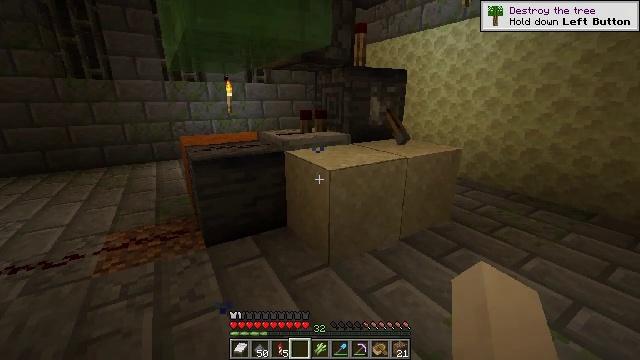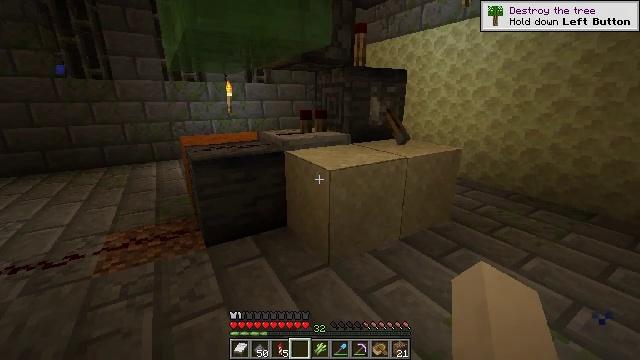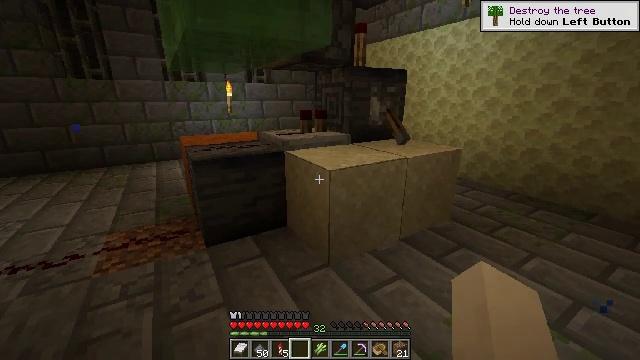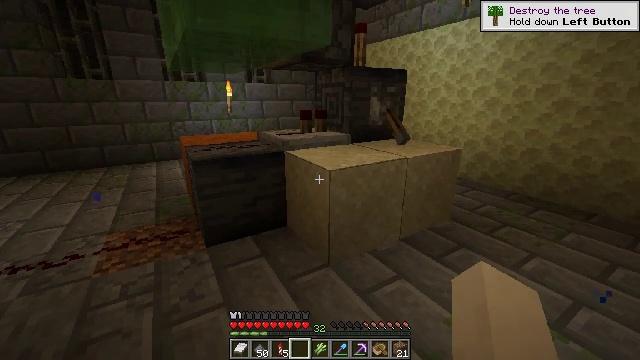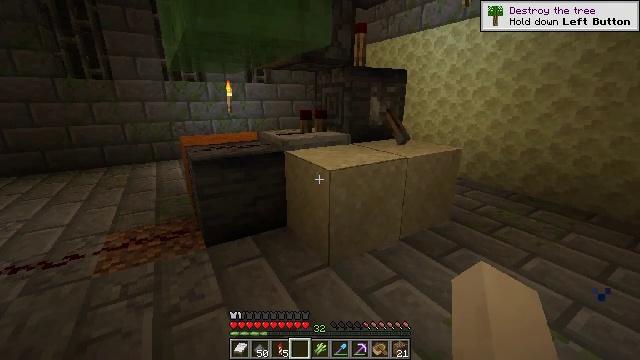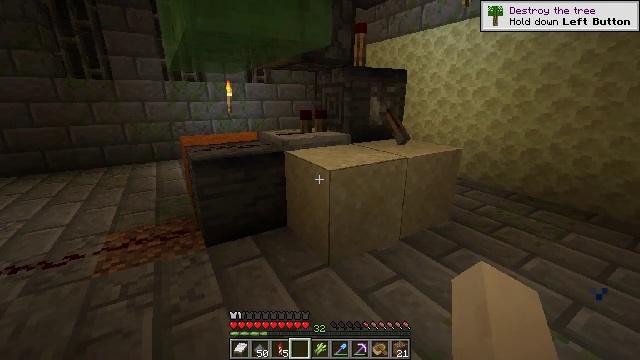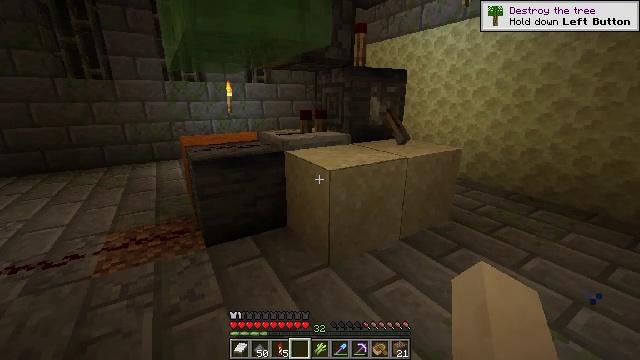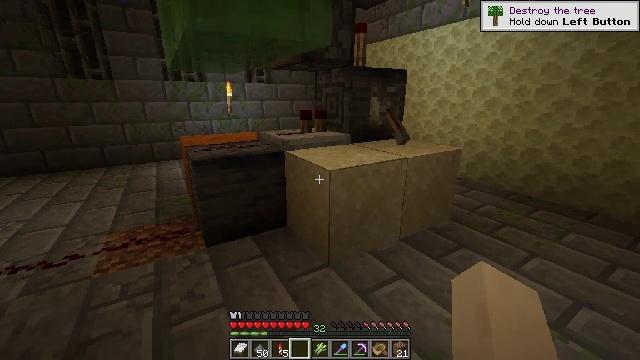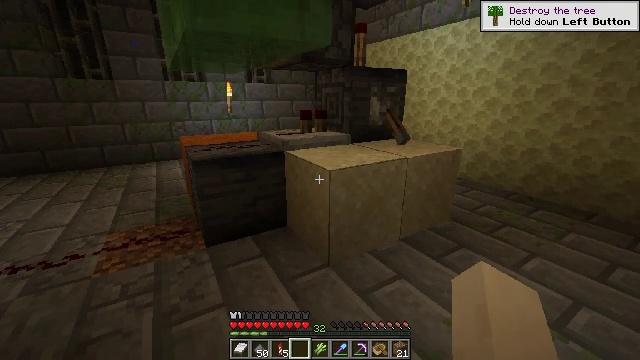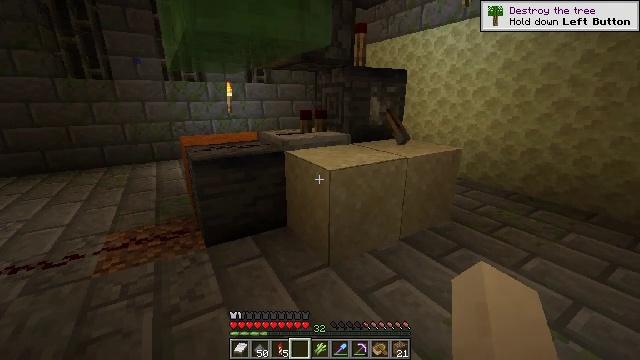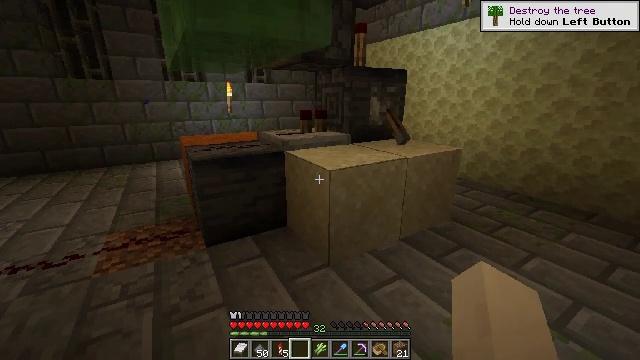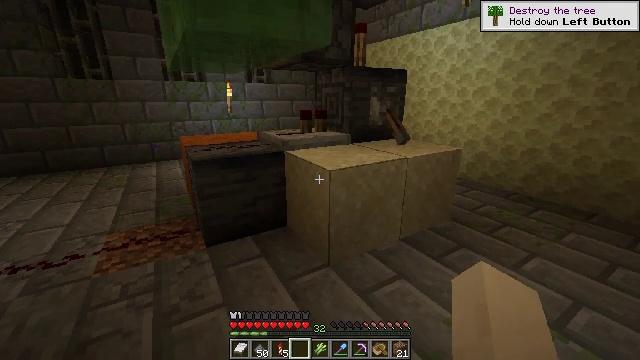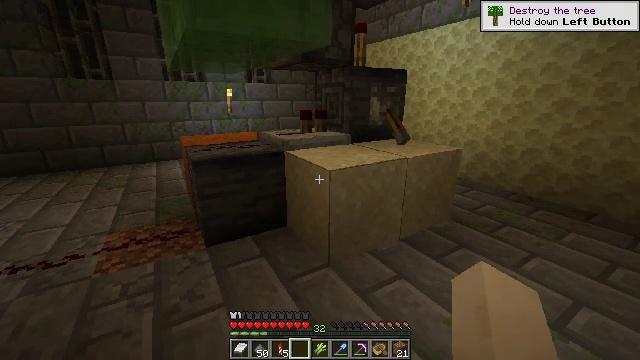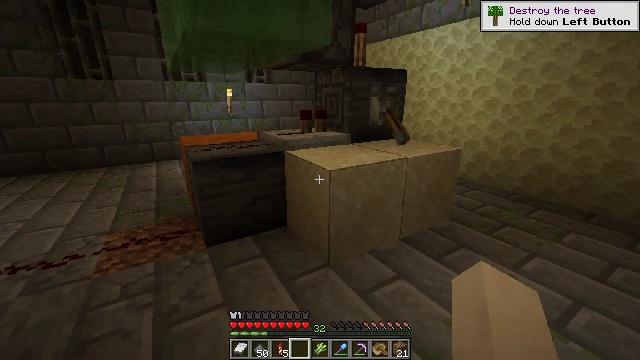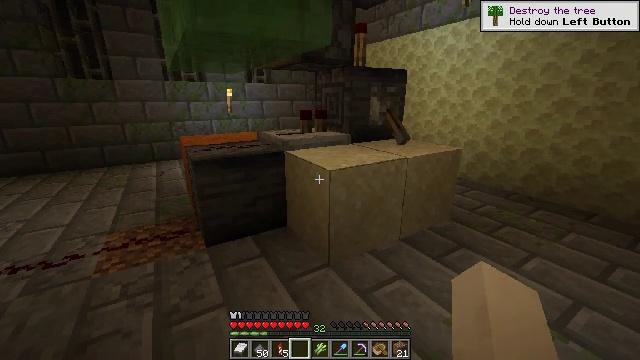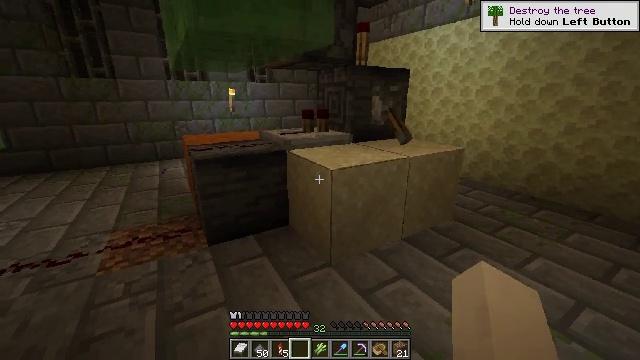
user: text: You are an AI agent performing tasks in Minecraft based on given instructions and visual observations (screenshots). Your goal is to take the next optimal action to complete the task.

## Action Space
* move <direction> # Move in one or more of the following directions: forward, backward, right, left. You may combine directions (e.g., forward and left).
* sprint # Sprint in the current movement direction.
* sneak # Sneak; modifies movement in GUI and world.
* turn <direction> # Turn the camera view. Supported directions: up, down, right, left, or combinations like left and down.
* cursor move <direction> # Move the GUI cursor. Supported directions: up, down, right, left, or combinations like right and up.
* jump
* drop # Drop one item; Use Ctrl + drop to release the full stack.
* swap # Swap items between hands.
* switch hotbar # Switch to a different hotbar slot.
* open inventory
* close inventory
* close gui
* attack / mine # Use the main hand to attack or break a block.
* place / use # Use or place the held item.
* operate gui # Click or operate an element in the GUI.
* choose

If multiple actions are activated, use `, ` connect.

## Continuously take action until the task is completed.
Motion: motion action
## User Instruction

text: Collect end stone for your base.
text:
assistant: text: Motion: no_op
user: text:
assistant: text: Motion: no_op
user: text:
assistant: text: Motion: no_op
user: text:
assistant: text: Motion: no_op
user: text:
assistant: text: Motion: no_op
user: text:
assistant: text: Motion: no_op
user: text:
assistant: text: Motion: no_op
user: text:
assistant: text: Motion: no_op
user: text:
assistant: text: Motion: no_op
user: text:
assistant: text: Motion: no_op
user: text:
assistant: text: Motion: no_op
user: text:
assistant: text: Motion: no_op
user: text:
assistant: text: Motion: no_op
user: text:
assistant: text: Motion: no_op
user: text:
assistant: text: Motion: no_op
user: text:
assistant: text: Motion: turn left
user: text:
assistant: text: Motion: turn left
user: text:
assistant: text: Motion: turn left
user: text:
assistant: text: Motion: turn left
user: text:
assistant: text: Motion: turn left
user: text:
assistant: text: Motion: turn left
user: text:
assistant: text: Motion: turn left
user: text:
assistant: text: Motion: turn left
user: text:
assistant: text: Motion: turn left
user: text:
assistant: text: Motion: turn left
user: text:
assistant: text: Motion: turn left
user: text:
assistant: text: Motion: turn left
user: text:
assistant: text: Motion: turn left
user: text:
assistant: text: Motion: turn left
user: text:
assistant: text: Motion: no_op